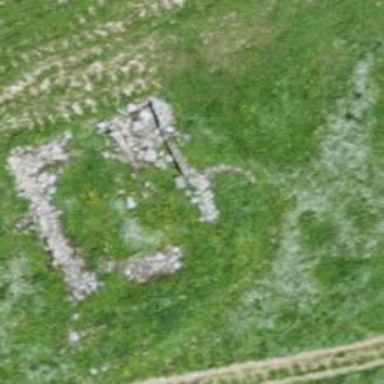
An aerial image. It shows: Ruins of building.